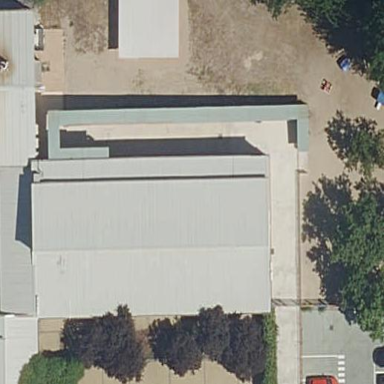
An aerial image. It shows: School building.